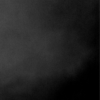
Label: dusty